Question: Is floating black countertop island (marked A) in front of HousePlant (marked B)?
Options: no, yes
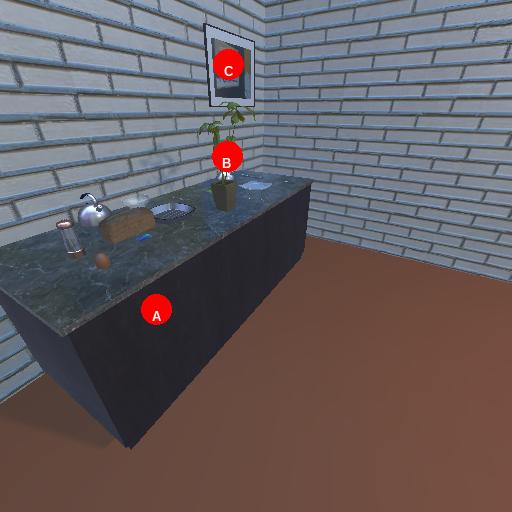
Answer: no